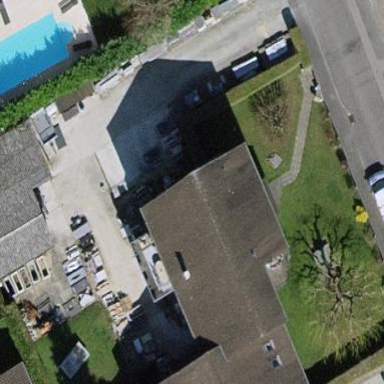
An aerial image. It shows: Detached building.